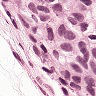
Metastatic tissue present: yes